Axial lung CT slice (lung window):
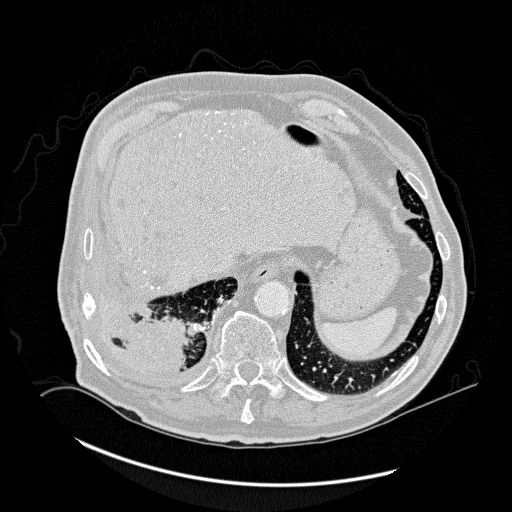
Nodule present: no